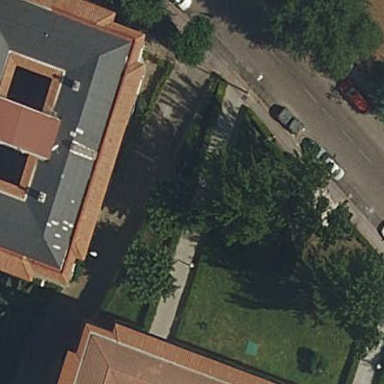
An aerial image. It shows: Garden with kerb border.